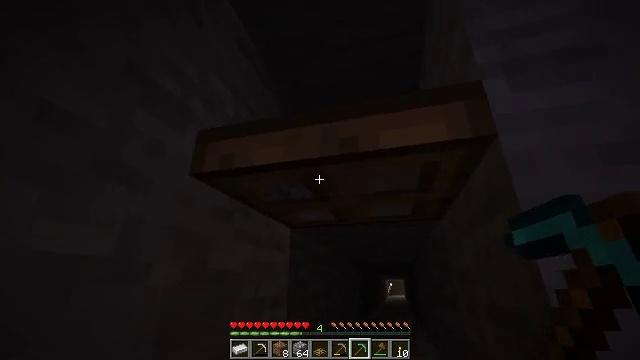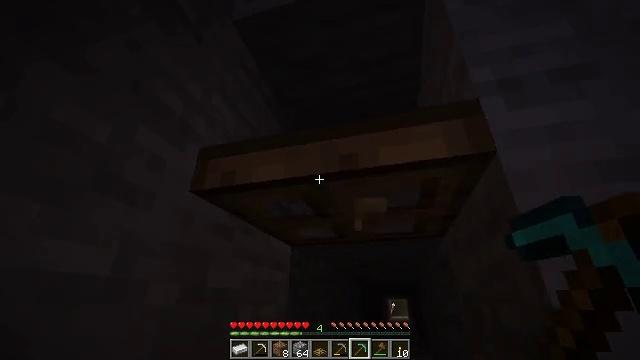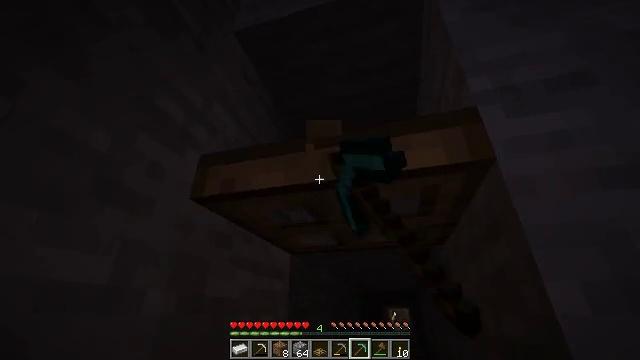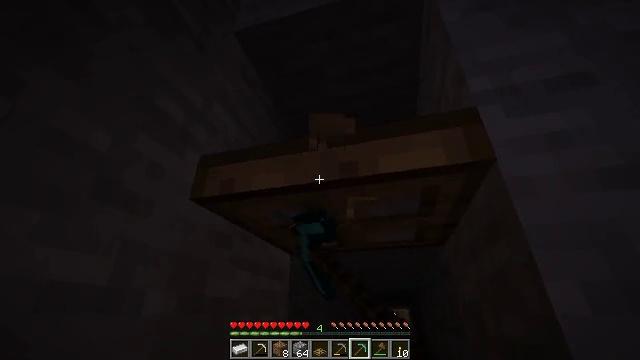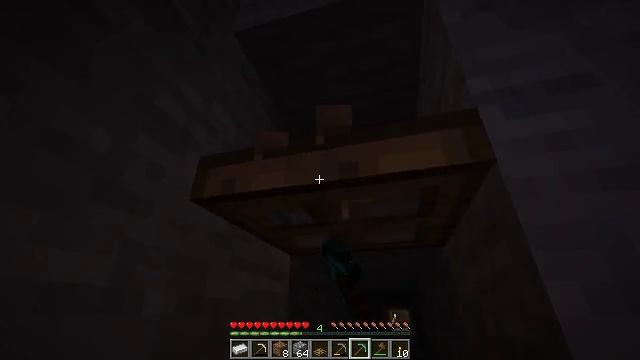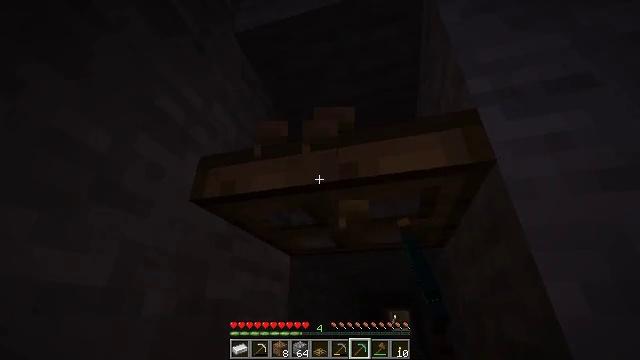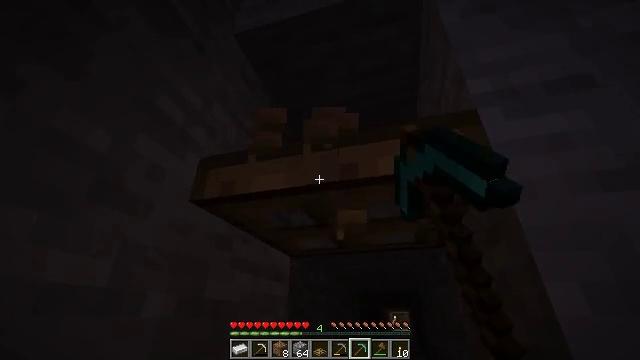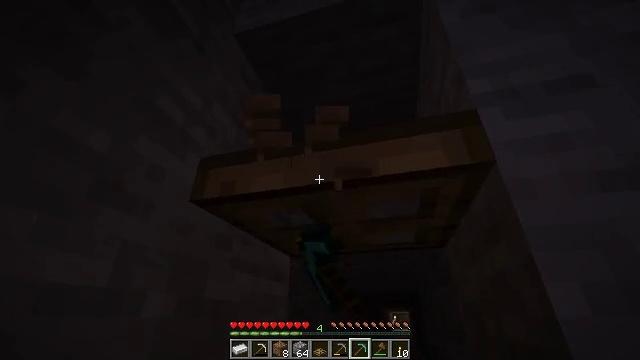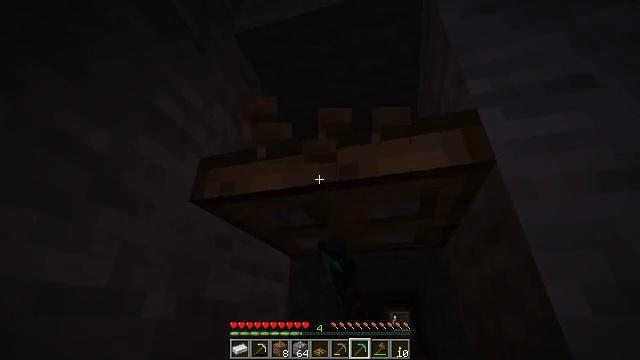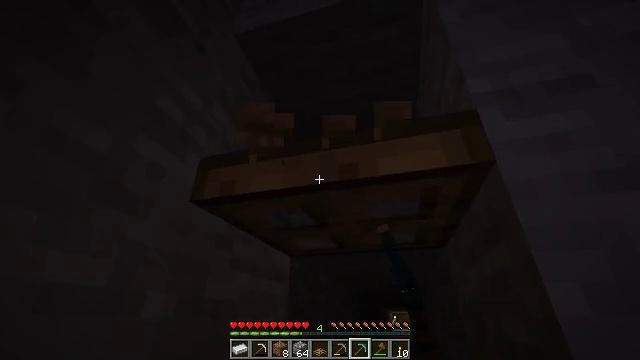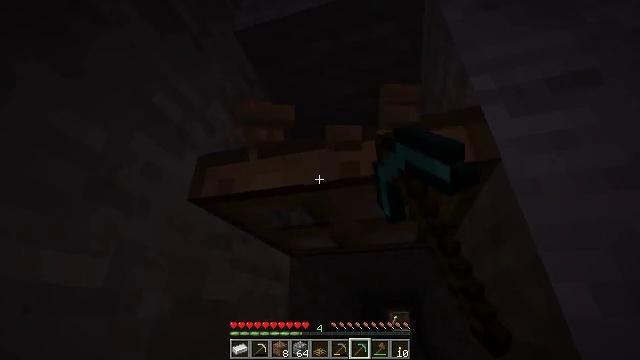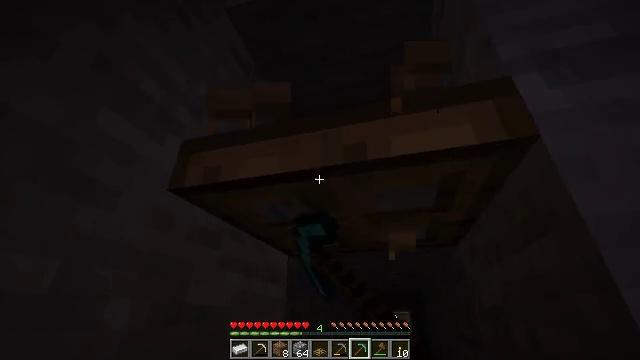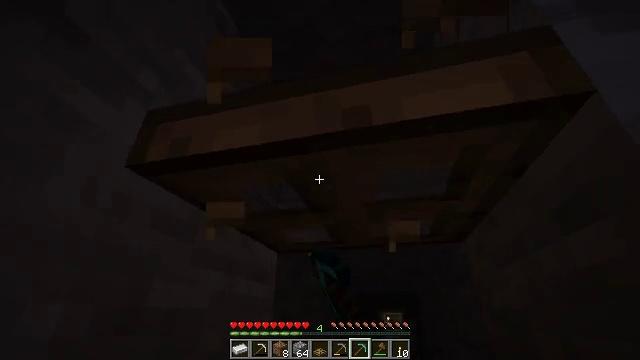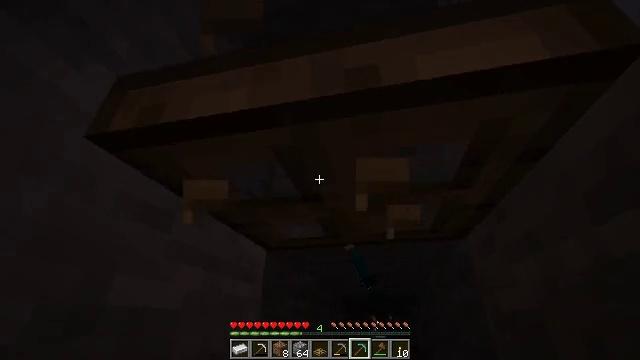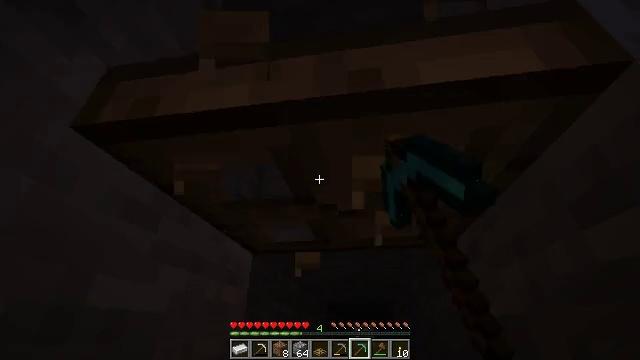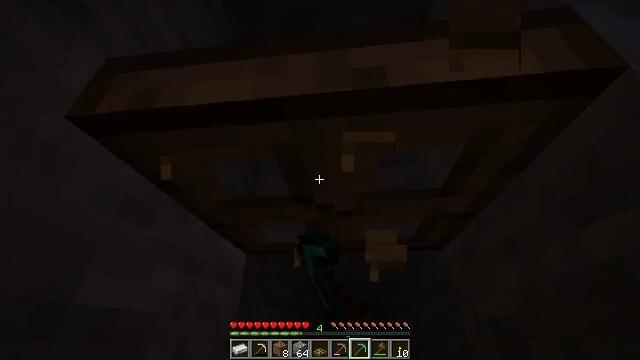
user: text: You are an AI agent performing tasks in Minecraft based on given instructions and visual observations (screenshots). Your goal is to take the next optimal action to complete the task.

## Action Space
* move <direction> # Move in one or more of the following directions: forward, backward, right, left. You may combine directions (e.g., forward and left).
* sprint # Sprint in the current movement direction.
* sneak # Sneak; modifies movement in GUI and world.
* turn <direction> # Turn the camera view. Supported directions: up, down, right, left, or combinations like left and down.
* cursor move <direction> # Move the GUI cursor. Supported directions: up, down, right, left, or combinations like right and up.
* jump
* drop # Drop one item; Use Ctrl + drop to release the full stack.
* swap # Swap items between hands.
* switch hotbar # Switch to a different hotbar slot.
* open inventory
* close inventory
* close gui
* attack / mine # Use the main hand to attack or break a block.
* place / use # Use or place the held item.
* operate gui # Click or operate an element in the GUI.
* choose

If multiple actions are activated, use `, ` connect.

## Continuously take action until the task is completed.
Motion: motion action
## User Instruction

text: Get the oak trapdoor back into your inventory.
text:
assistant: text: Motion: turn up, attack / mine
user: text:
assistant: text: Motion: turn up, attack / mine
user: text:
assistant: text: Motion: attack / mine
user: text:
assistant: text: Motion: attack / mine
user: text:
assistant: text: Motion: attack / mine
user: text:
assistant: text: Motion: attack / mine
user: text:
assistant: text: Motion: attack / mine
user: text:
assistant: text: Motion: attack / mine
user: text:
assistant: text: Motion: attack / mine
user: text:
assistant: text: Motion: move forward, attack / mine
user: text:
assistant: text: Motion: move forward, attack / mine
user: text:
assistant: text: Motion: move forward, turn right, attack / mine
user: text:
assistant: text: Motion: turn right, attack / mine
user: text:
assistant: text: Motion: turn right and up, attack / mine
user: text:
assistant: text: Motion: turn right, attack / mine
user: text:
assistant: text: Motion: attack / mine
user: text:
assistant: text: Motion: attack / mine
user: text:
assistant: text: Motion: turn right, attack / mine
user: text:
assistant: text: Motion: turn right and up, attack / mine
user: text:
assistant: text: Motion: turn right and up, attack / mine
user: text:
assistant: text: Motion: attack / mine
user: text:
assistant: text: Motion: attack / mine
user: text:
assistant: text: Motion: attack / mine
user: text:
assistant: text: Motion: attack / mine
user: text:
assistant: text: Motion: attack / mine
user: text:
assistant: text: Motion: attack / mine
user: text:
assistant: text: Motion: attack / mine
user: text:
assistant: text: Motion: attack / mine
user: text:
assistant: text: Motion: attack / mine
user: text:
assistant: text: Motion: attack / mine